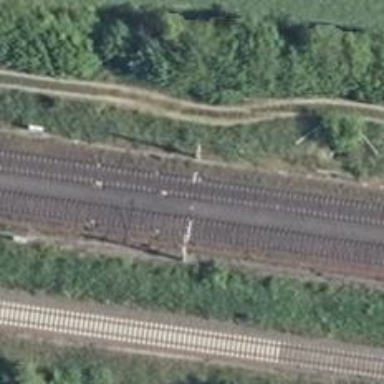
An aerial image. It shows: Railway milestone with catenary mast.